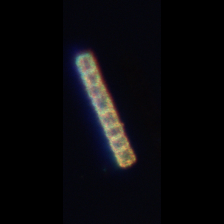
Taxon: Lauderia_Hemiaulus
Group: Diatoms